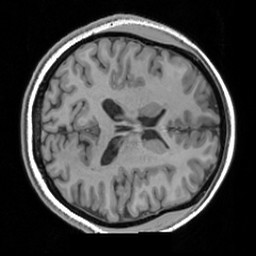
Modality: T1w
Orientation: axial
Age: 20
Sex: female
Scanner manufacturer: siemens
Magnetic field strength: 3 T
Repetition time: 1.63 s
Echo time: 0.00311 s